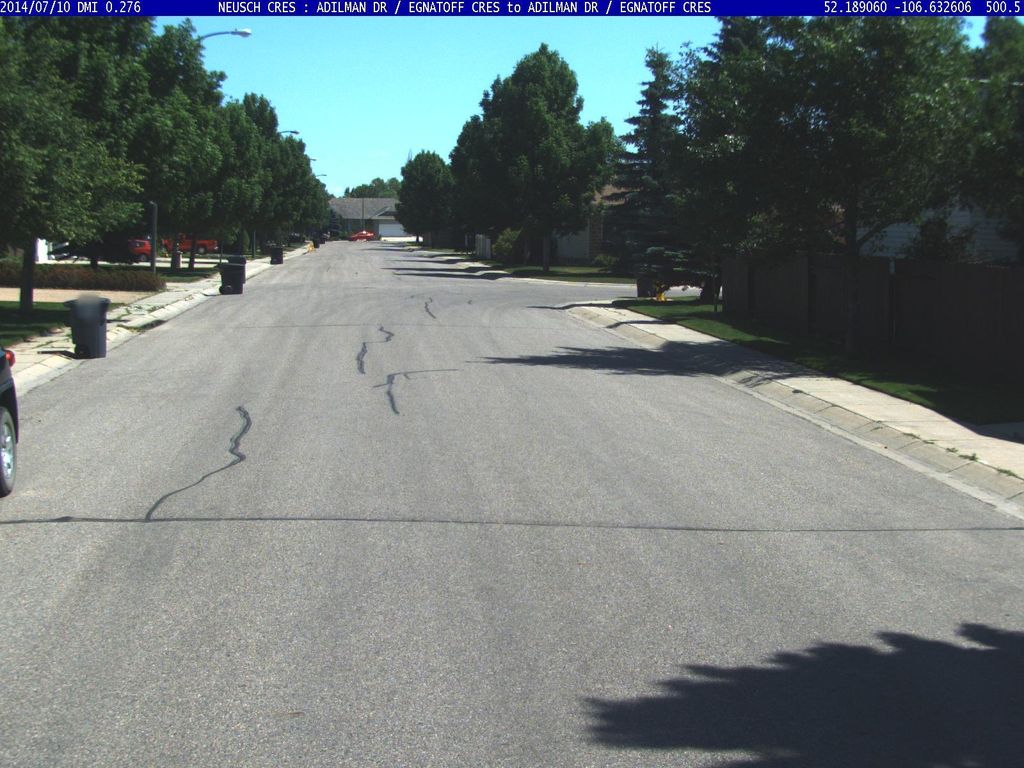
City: saskatoon